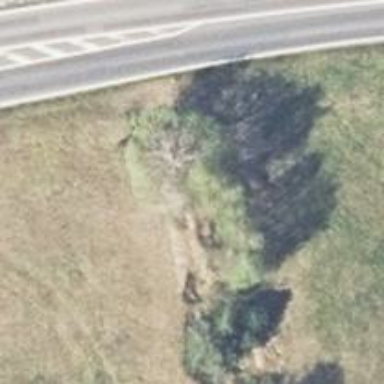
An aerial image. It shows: Deciduous broadleaved tree.